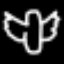
Label: angel